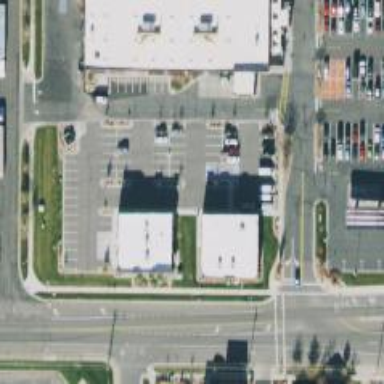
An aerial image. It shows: Parking space.